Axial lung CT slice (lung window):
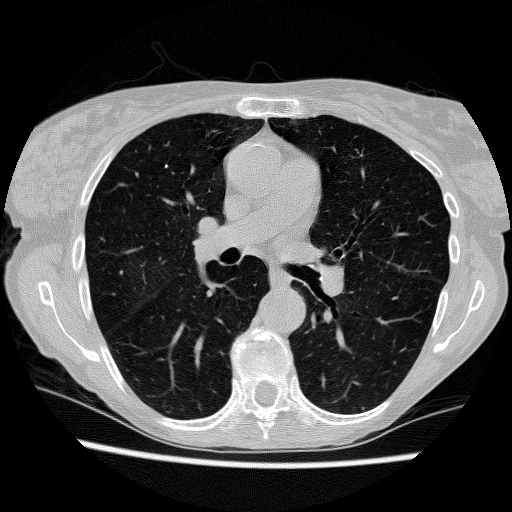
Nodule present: no